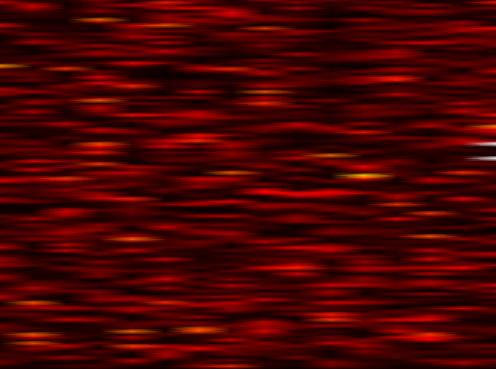
Label: FBMC